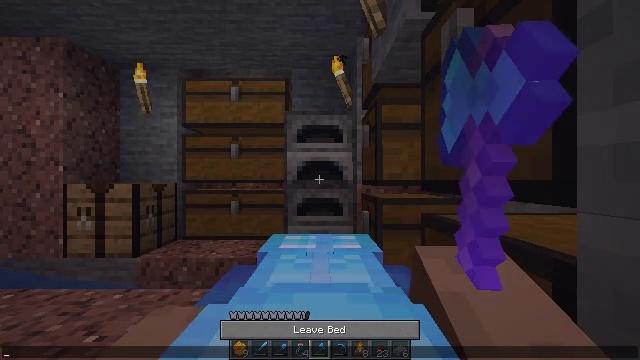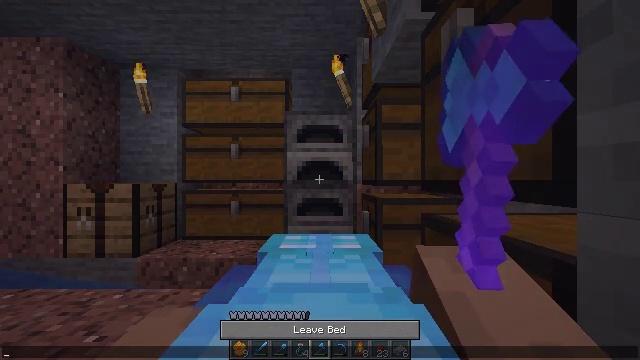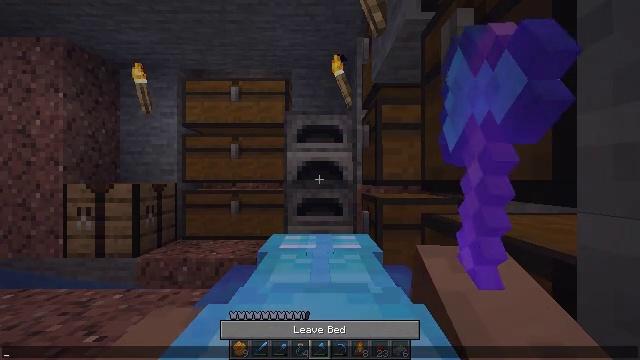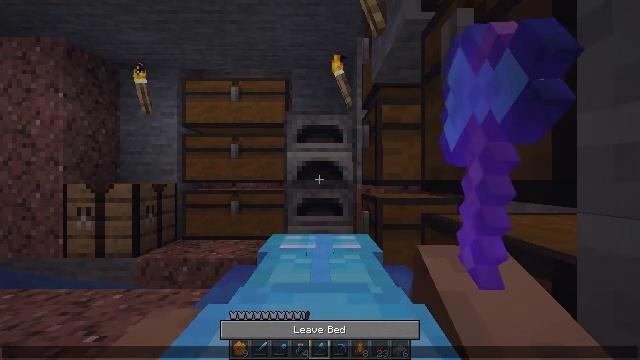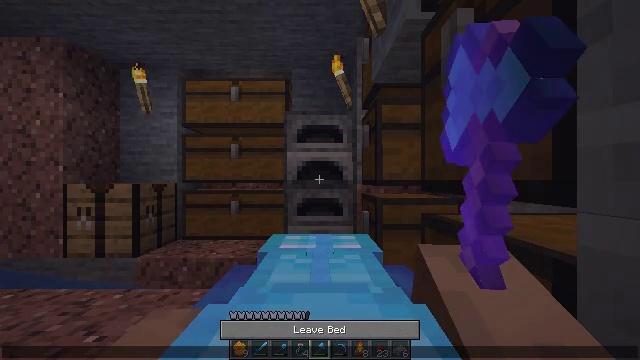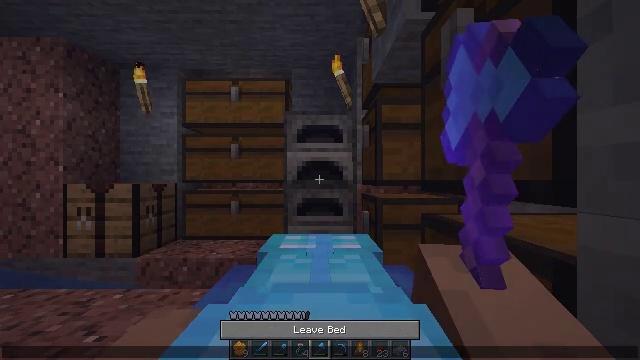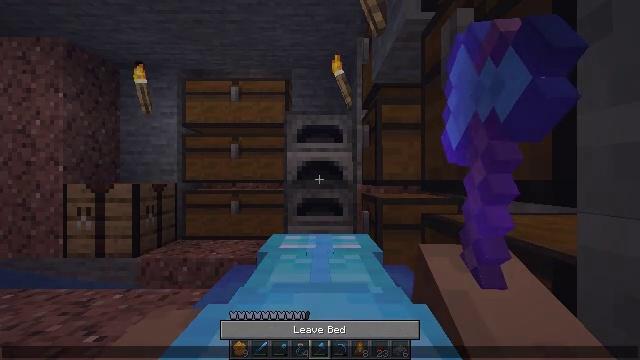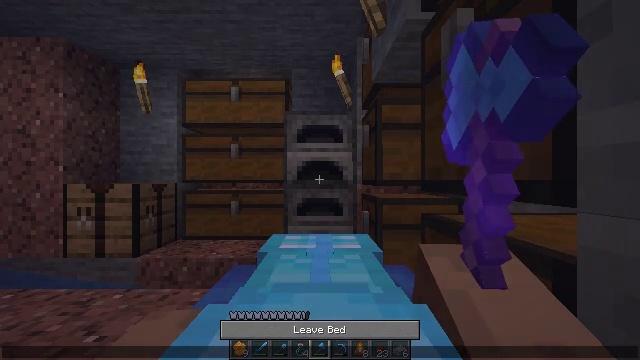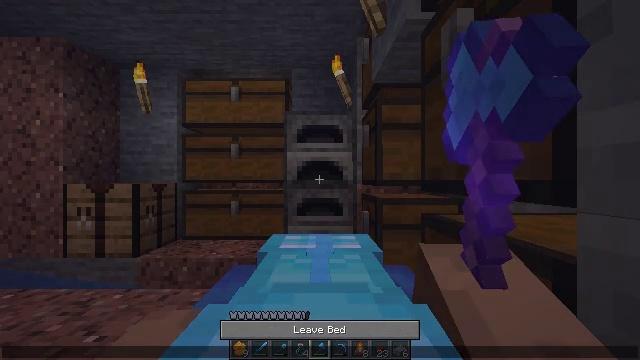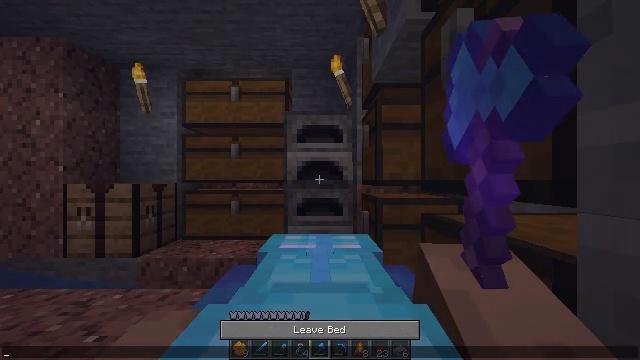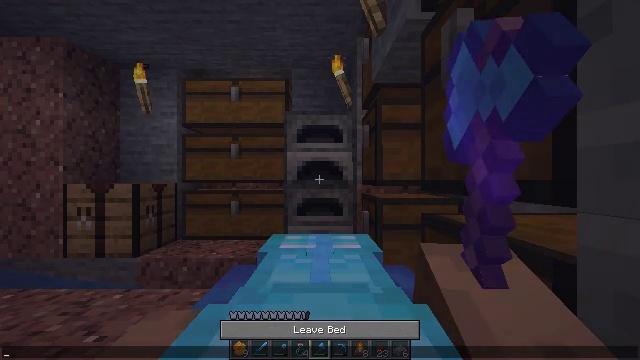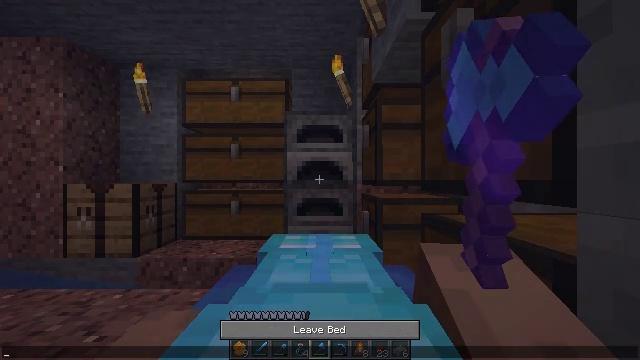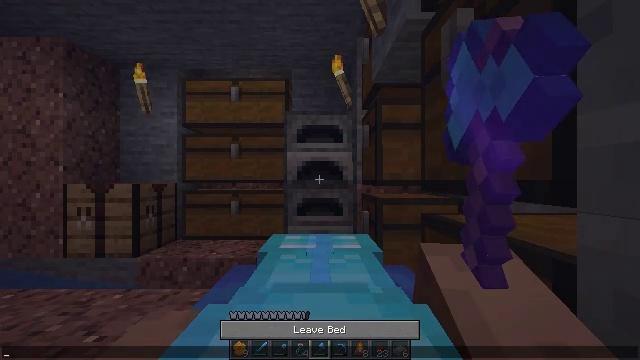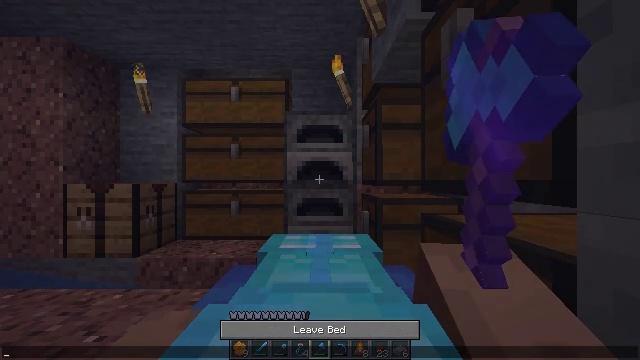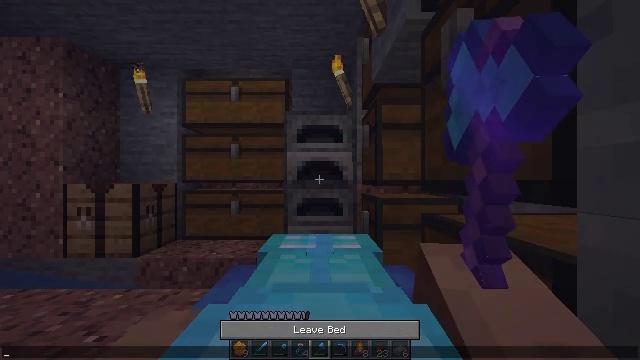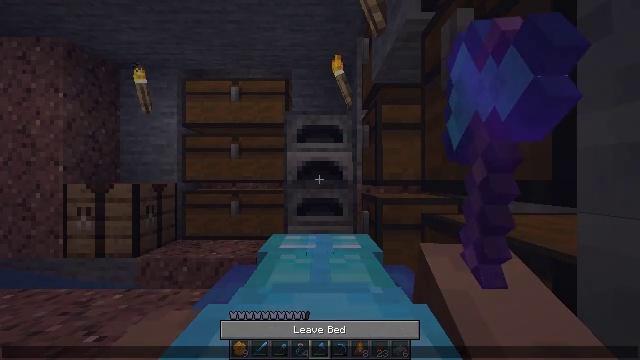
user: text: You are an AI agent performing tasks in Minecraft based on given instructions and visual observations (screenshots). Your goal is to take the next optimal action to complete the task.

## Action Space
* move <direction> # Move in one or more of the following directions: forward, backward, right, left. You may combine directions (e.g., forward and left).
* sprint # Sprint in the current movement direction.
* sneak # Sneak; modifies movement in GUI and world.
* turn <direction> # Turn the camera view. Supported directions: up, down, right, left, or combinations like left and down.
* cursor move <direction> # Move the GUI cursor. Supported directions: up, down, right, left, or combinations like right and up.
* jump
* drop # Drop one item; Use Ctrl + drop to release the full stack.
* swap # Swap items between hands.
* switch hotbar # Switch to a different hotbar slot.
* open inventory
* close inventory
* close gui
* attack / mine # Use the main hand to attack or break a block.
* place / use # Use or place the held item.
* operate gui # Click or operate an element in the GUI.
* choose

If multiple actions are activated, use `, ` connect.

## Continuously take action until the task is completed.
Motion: motion action
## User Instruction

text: Create a glass bottle using three glass blocks.
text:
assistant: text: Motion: no_op
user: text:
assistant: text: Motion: no_op
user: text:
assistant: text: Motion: no_op
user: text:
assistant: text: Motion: no_op
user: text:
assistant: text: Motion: no_op
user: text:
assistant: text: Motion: no_op
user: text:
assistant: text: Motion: no_op
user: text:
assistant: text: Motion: no_op
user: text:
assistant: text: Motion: no_op
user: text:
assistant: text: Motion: no_op
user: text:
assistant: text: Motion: no_op
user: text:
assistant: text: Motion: no_op
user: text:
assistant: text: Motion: no_op
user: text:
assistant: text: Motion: no_op
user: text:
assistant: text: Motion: no_op
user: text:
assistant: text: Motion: no_op
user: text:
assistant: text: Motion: no_op
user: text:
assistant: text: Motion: no_op
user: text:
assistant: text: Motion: no_op
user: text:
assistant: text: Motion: no_op
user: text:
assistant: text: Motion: no_op
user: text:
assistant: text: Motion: no_op
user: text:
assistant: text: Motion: no_op
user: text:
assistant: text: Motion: no_op
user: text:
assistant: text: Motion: no_op
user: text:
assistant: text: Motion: no_op
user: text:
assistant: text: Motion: no_op
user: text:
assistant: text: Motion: no_op
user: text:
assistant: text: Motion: no_op
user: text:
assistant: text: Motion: no_op